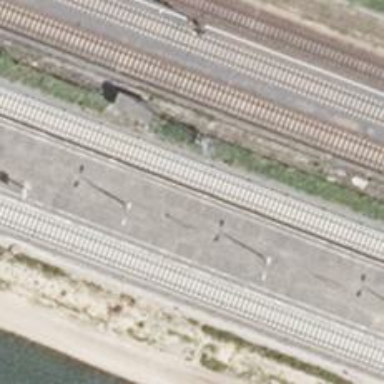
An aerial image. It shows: Close-up of railway platform edge.